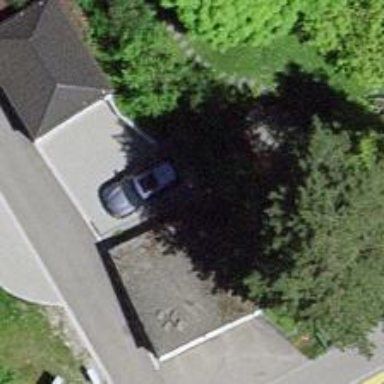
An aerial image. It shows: Garage.